Question: Have looked, but did not find a suitable answer.
My question is simple: Trying to float, without success.
Here's the page: <URL>
The red box on the left should float left, with the greybox and menu coming up on the right.

The CSS I am using is below:
'''
.logo2013,
.logo2013 a {margin:0;width:220px;height:120px;}
.logo2013 {float:left;}
.logo2013 {border:1px solid #f00; border-top-left-radius: 10px; }
.logo2013 a {display:block;text-indent:-9999px;}
.greybanner2013 {height:91px; line-height:1; background:#f7f6f2 left top;}
.greybanner2013 {border:1px solid #ddd; border-top-right-radius: 10px;}
.greybanner2013 .fontsize32 h2 {padding-top:5px; font-size:32px;color:#777;font-weight:bold; margin:0; margin-left: 20px; }
.greybanner2013 .foreign {font-size:32px;color:#FF9300;font-weight:bold; display:inline; margin:0; margin-left: 20px; padding:0; }
.greybanner2013 .translation {font-size:28px;color:#AAA;font-weight:normal; display:inline; margin-left: 10px; }
/*menu*/
.nav2013 {height:28px; background-color:#787065; border:1px solid #ccc; }
.nav2013 ul {/*float:right;*/ list-style:none;margin:4px 0;padding:0}
.nav2013 li {float:left;padding:0 24px 0 22px;margin:0; right top no-repeat*/}
.nav2013 li a {font-family:Verdana,Arial,SunSans-Regular,Sans-Serif; display:block;color:#ebeae8;text-decoration:none;font-size:12px; font-weight:bold; }
.nav2013 li:last-child {padding-right:15px;background:none}
'''
Any insight would be greatly appreciated!
David
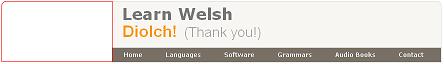
Answer: this is what i am seeing

if you want to float the red box to the left all the way;
then add 'logo2013' directly under 'banner2013'
it will create this

i think your problem is the border radius on the upper left corner. this should fix it.
add this to '.greybanner2013'
'border-top-left-radius:10px;'
the logo you put there that has a border radius like that can cover the grey area behind there.
to actually float the red box left and rest right while keeping them in the middle of the screen requires a little more work and perhaps change of html and css quite a bit.
you can set the background color of 'logo2013' class to 'white' and that will give the similar effect as well.